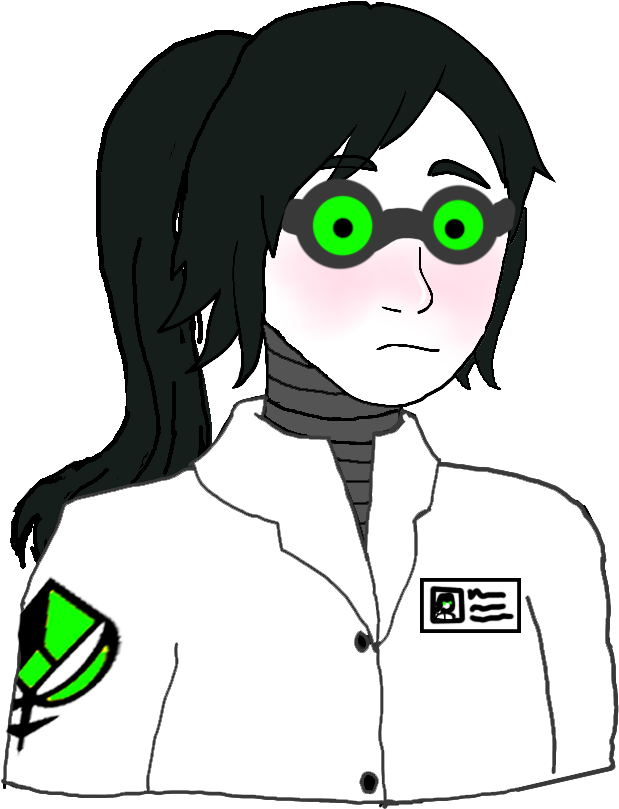
Label: 5_Doomer_Girl